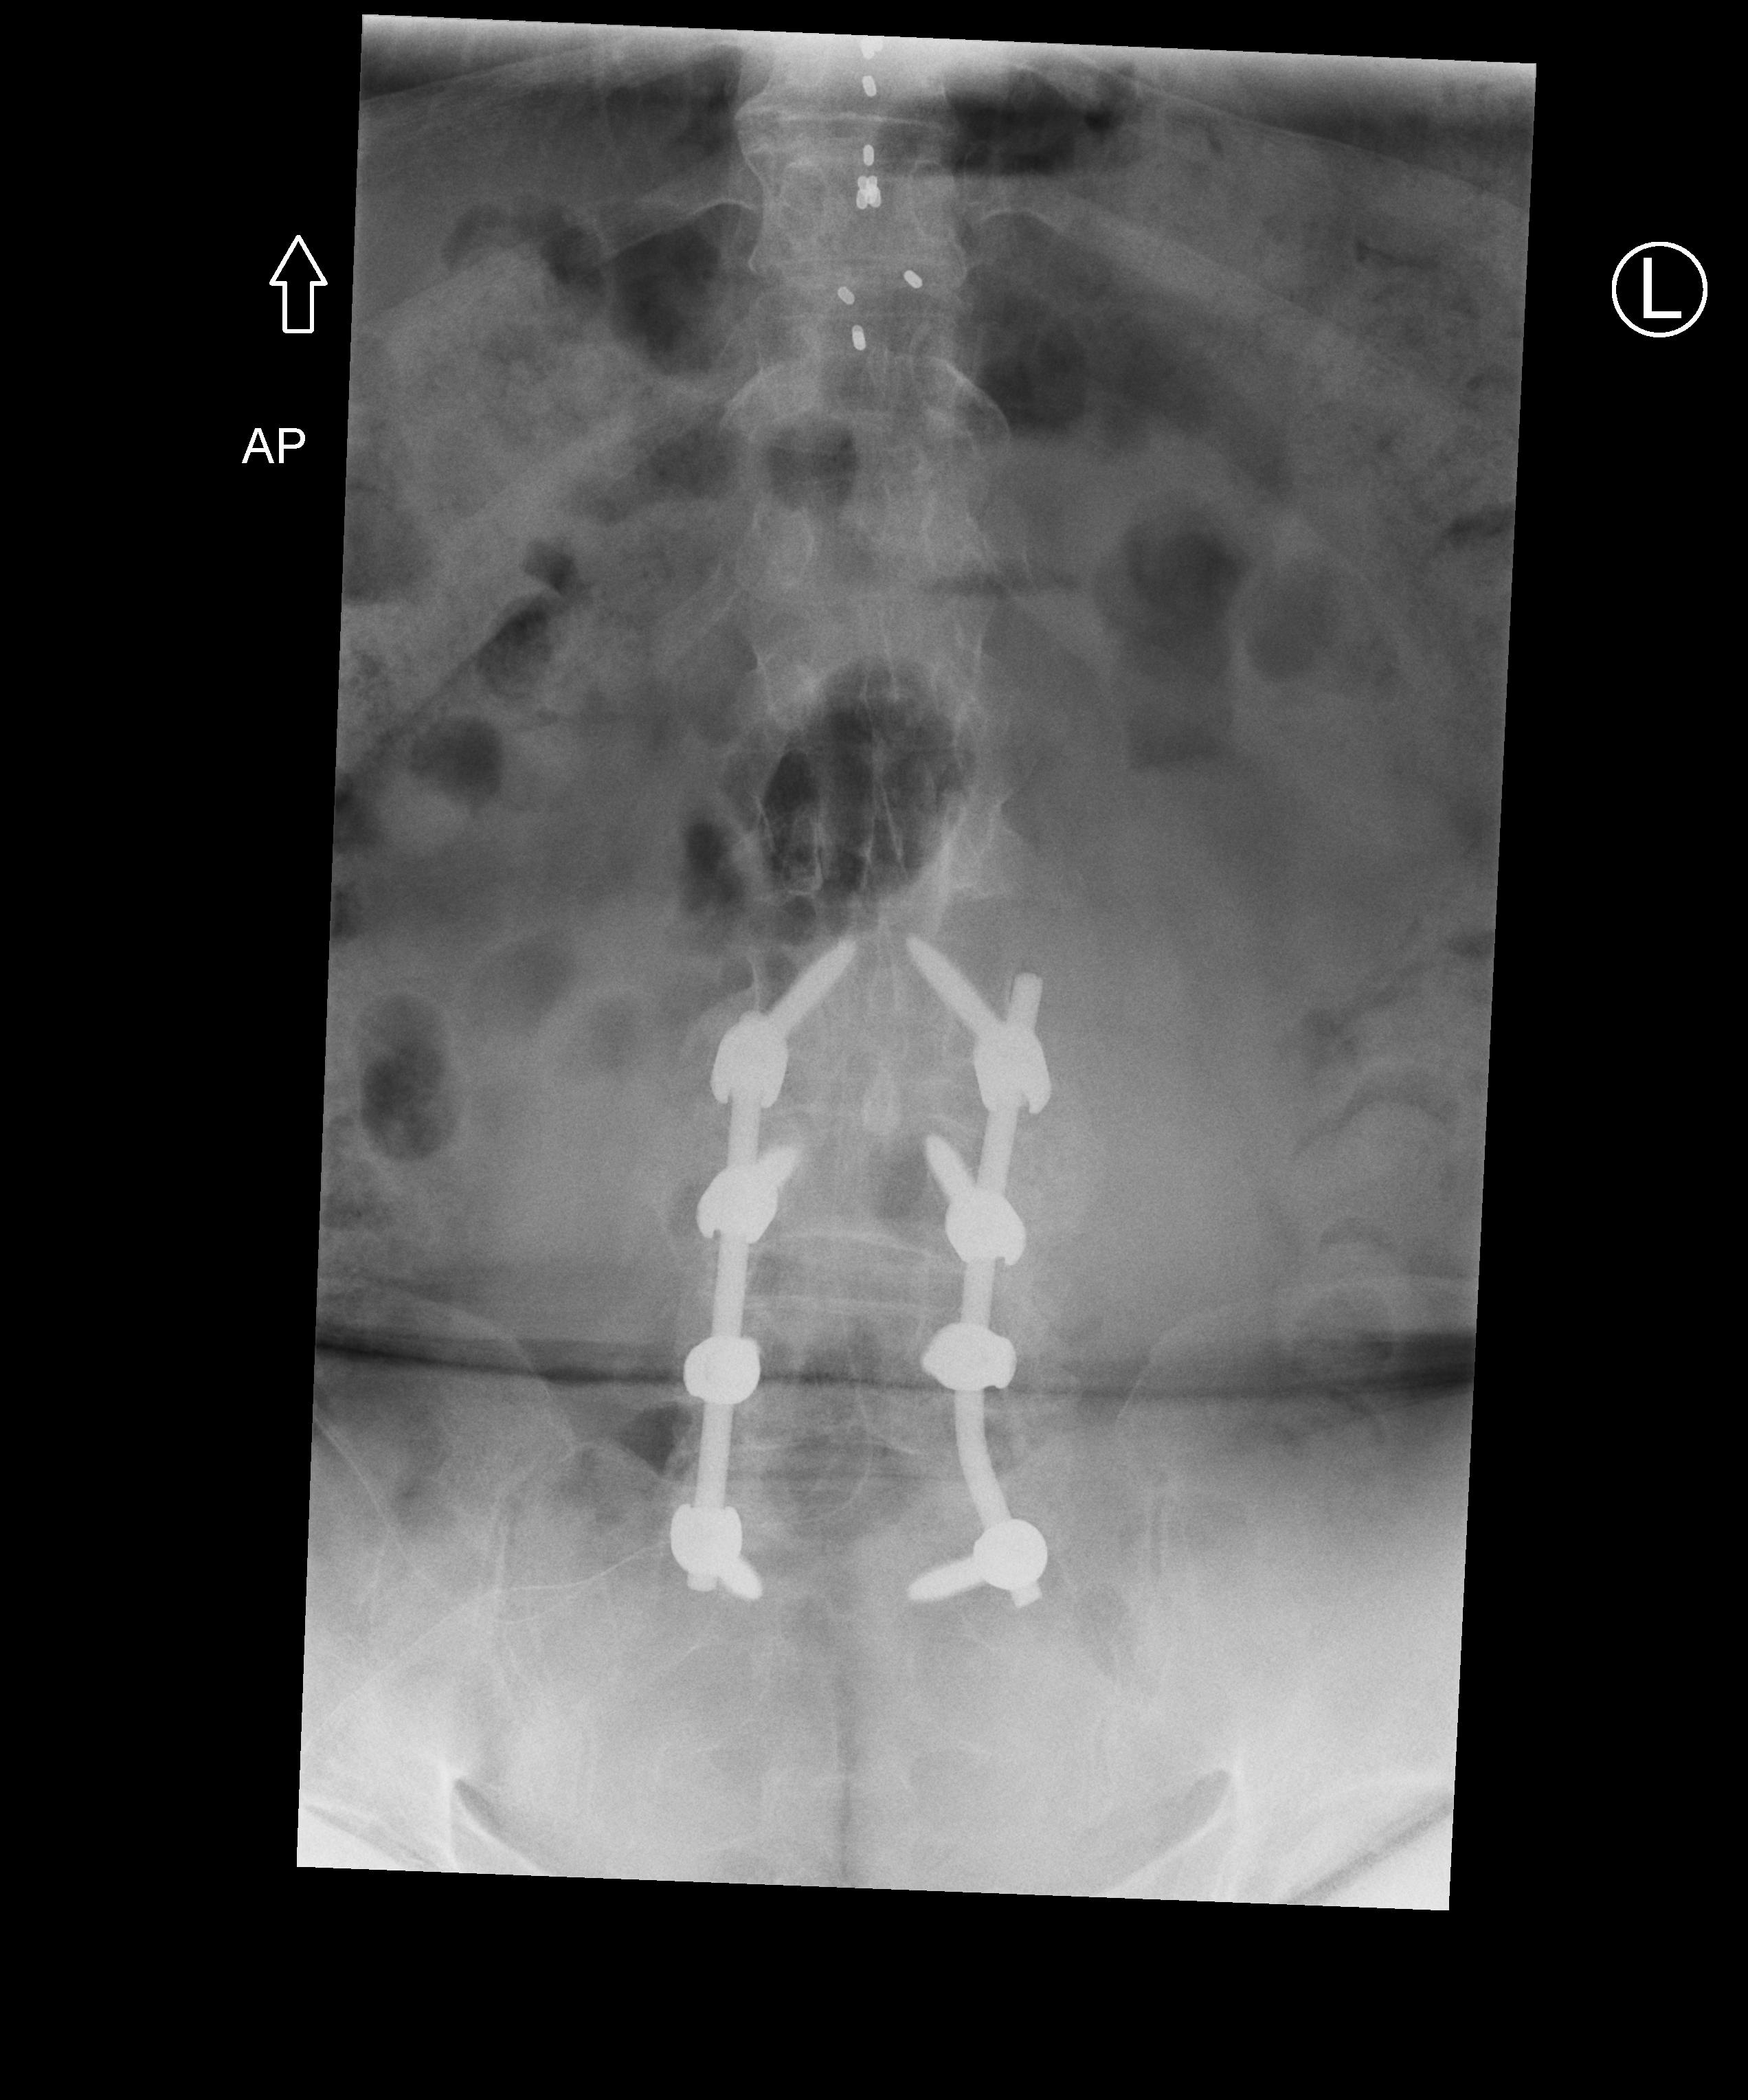
View: AP
Implant manufacturer: Styker everest (K2M)